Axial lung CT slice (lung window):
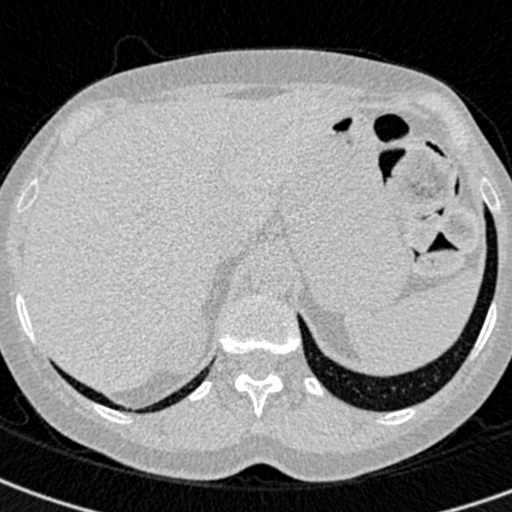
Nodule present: no